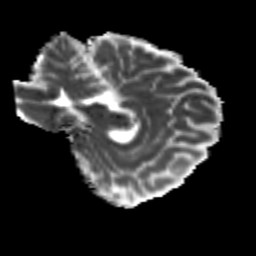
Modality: MD
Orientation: sagittal
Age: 25
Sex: female
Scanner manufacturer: siemens
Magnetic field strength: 3 T
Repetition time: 3.5 s
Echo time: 0.104 s